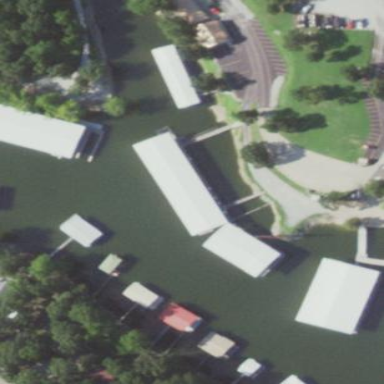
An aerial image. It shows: Building dedicated for boat storage.